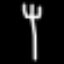
Label: fork